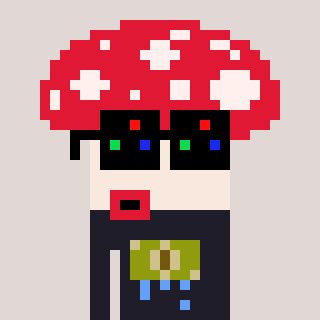
a pixel art character with square black sunglasses, a mushroom-shaped head and a grayscale-colored body on a warm background